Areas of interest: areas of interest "Guesthouse"
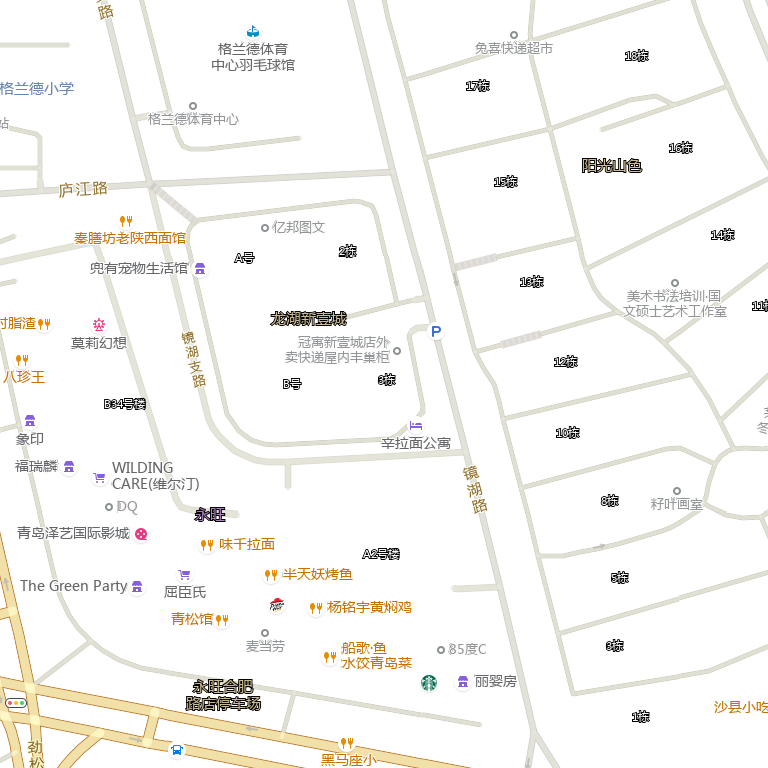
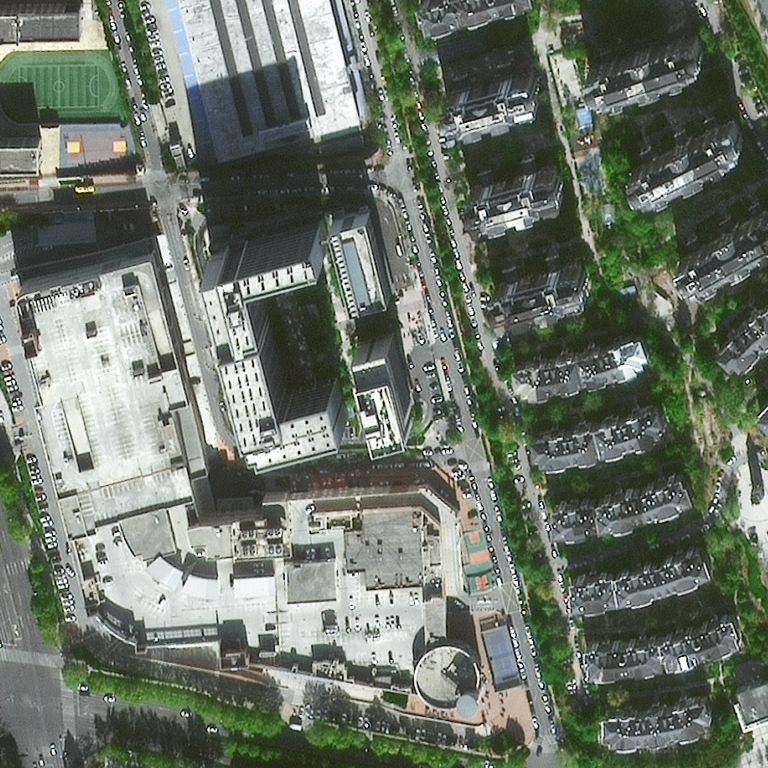